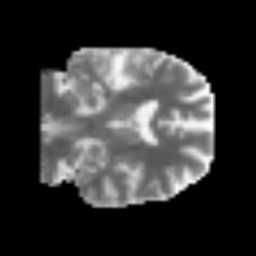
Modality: MD
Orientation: coronal
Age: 55
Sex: male
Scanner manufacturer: siemens
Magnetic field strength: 3 T
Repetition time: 3.2 s
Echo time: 0.081 s